八年级 · 度量几何学
如图, $O P$ 平分 $\angle M O N, P E \perp O M$ 于点 $E, P F \perp O N$ 于点 $F, O A=O B$, 则图中有对全等三角形.

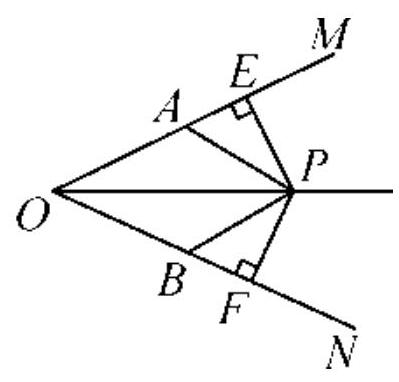
答案: 3